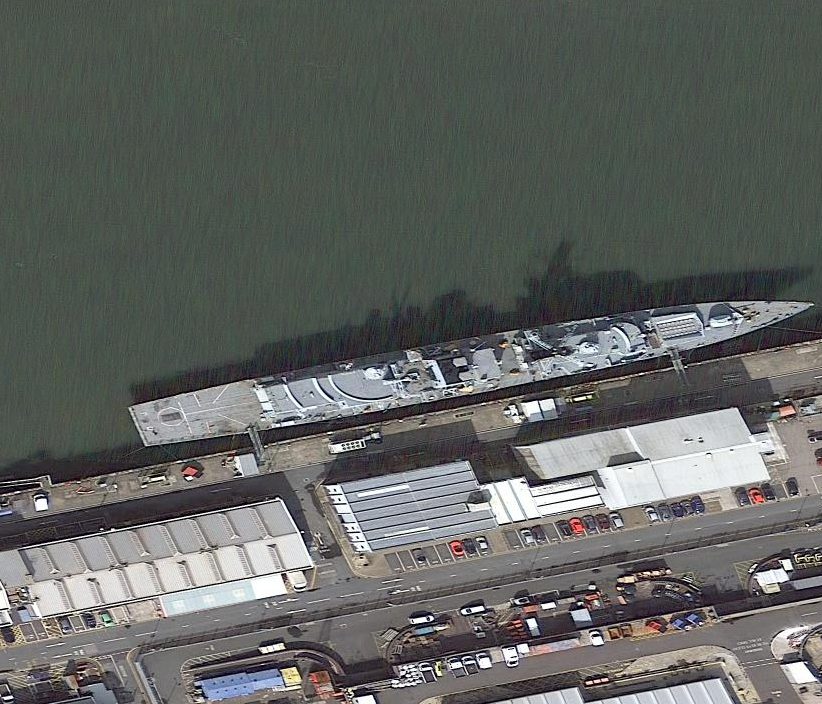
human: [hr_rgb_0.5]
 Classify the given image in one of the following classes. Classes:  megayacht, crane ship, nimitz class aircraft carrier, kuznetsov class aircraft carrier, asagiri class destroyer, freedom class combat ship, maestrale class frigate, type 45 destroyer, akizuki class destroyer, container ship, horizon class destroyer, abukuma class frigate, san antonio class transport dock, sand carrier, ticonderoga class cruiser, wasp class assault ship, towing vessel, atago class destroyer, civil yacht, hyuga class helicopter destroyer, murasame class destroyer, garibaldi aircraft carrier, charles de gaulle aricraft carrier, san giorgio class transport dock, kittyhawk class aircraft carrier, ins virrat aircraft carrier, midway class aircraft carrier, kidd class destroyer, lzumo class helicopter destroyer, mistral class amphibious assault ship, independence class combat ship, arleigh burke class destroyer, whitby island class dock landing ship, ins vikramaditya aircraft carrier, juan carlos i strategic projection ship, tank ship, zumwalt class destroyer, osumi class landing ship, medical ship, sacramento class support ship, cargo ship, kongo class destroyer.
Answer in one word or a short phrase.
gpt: Type 45 destroyer